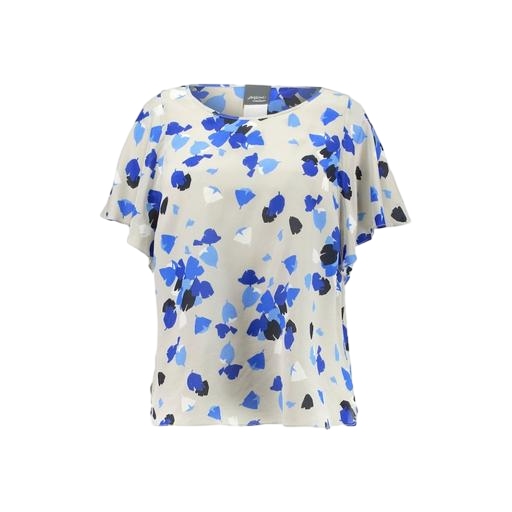
blue plus size printed t-shirt only macy, blue printed contrast t-shirt only macy, blue leaf-print top, white background